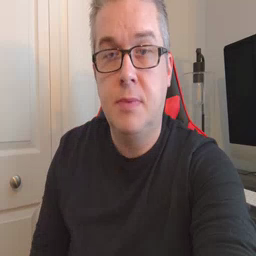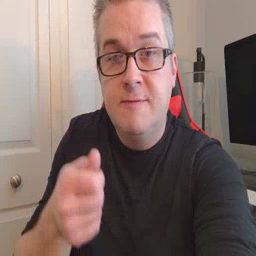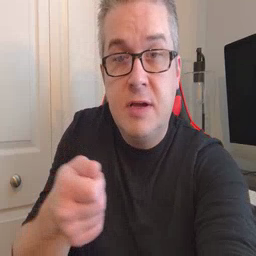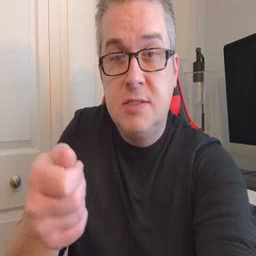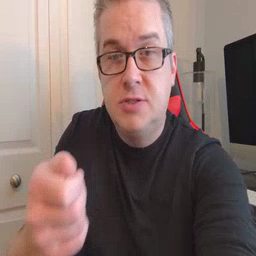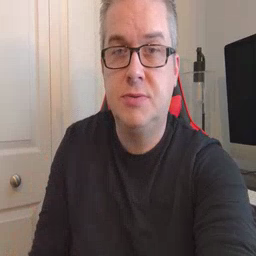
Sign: vacuum